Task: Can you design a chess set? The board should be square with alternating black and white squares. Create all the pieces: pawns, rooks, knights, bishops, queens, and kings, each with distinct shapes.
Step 1723:
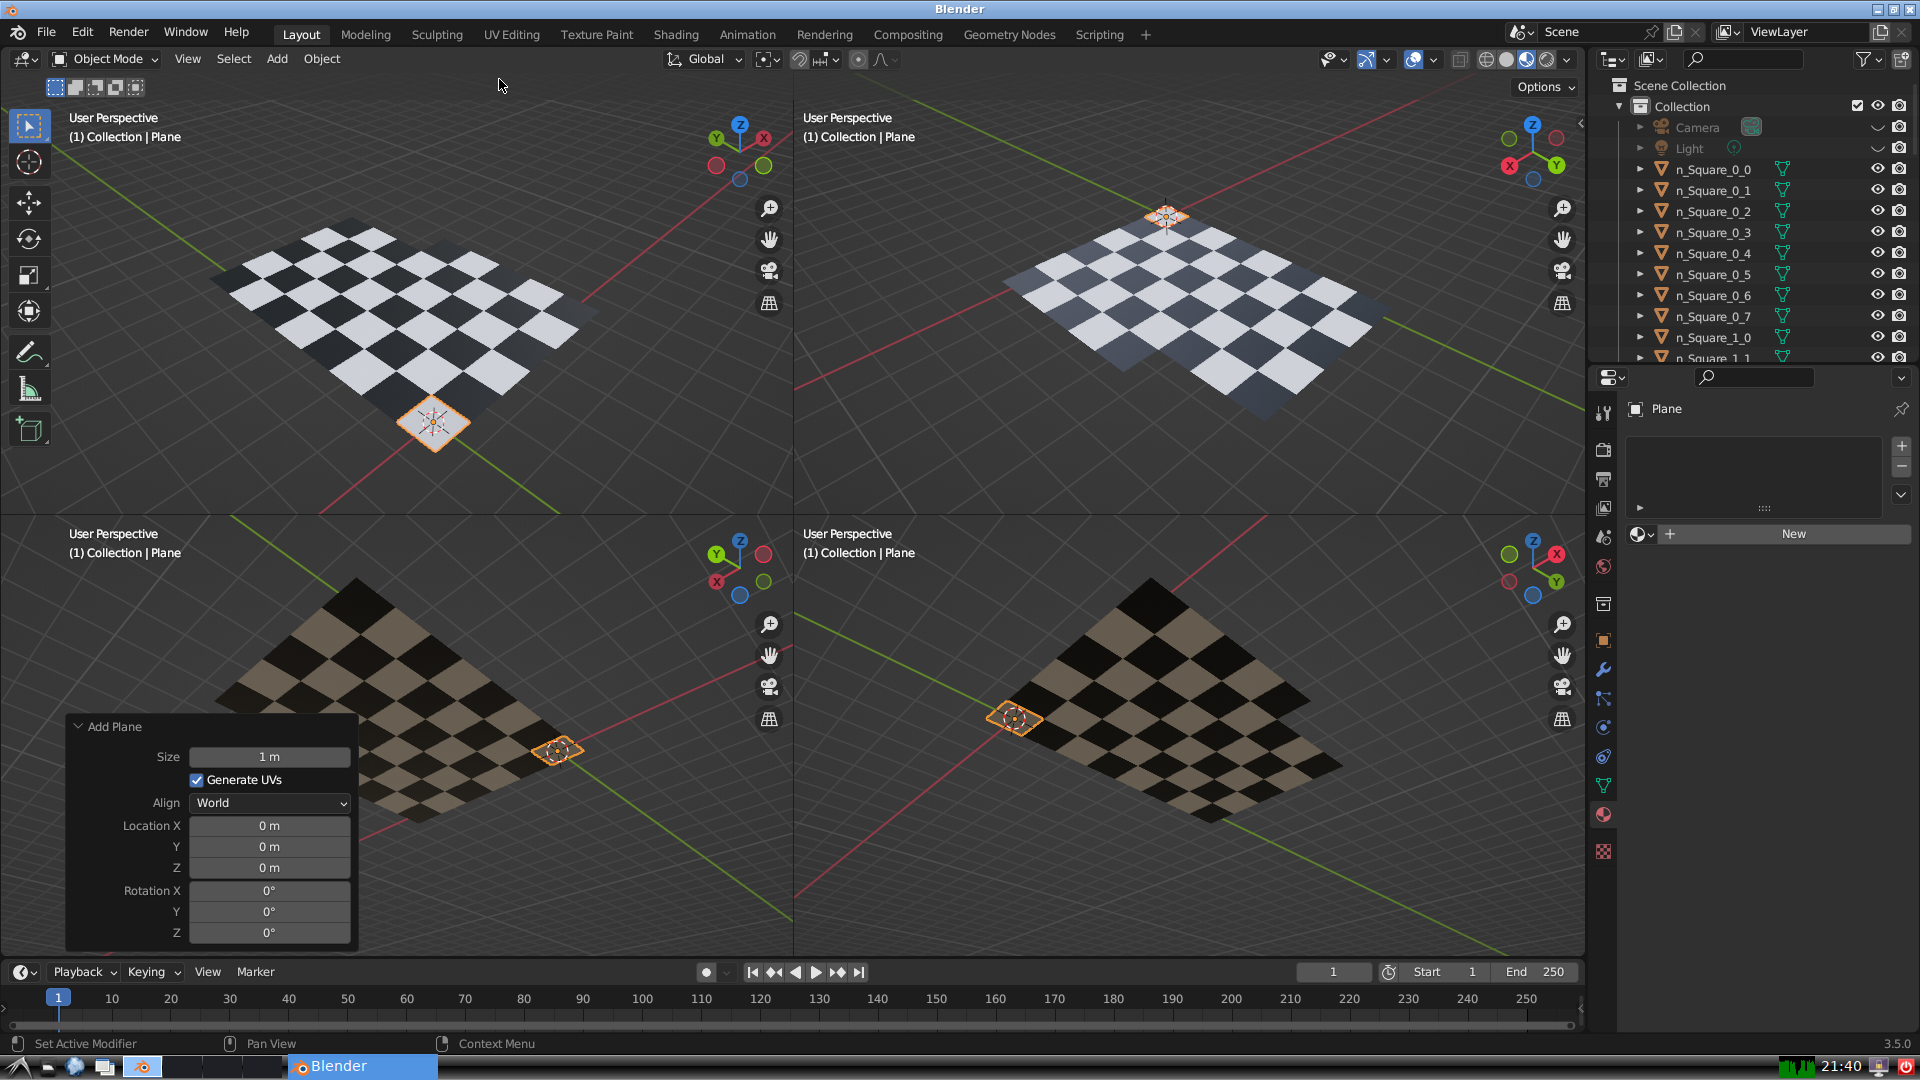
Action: {"mouse_move": [270, 758]}